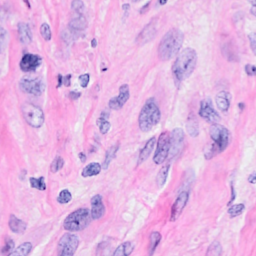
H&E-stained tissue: Breast